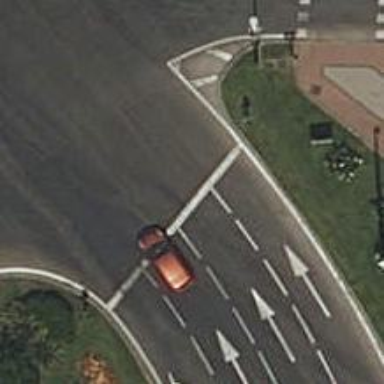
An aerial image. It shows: Road with traffic signals.